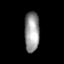
Tissue: prostate
Cell type: T cells
Senescence score: 0.2155
Nuclear area (px): 596
Mean DAPI intensity: 149.73